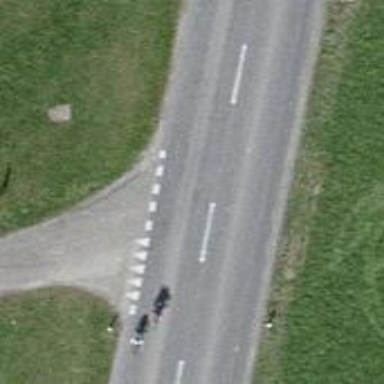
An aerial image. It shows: Road with "give way" sign.